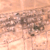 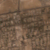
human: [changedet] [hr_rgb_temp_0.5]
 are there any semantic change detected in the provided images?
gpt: One road appears on the upper part of the urban area in the desert.